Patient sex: F
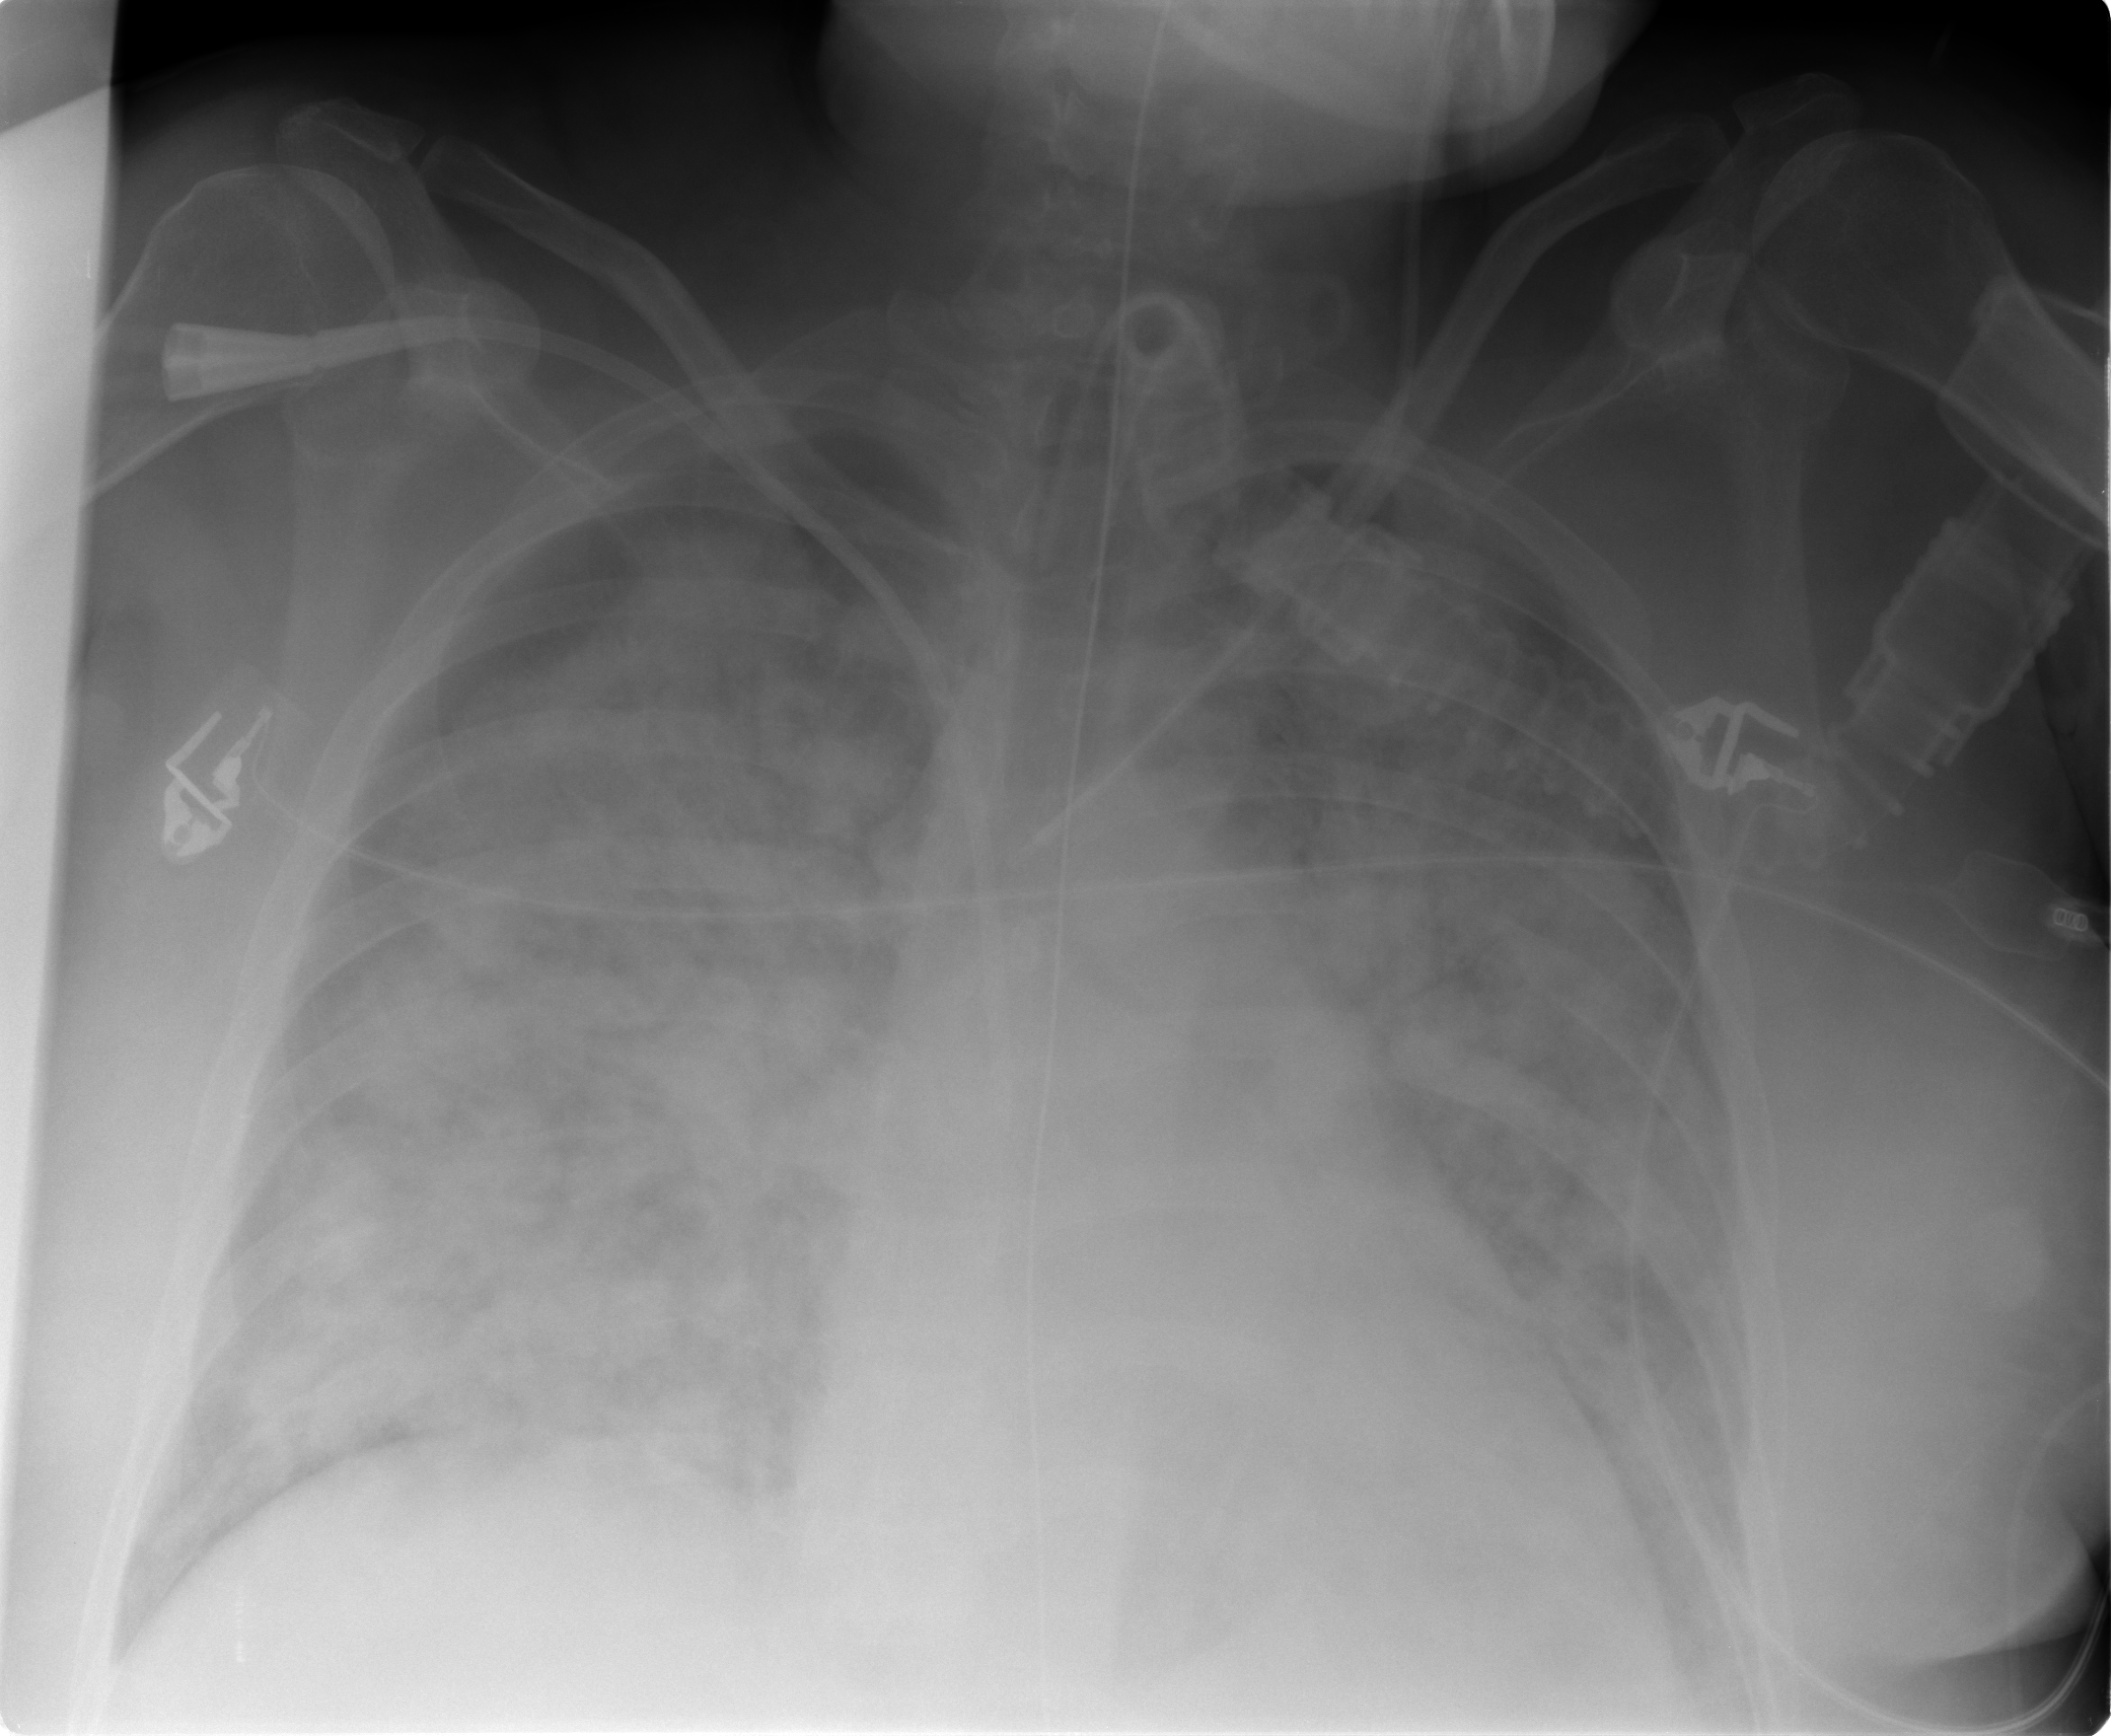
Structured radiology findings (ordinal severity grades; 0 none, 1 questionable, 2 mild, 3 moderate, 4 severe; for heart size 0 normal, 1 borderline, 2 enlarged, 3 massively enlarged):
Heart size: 2
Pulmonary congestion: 0
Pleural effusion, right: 2
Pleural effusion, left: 2
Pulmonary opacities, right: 4
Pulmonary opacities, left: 4
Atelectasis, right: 4
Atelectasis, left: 4